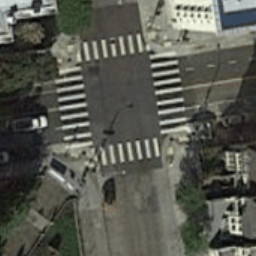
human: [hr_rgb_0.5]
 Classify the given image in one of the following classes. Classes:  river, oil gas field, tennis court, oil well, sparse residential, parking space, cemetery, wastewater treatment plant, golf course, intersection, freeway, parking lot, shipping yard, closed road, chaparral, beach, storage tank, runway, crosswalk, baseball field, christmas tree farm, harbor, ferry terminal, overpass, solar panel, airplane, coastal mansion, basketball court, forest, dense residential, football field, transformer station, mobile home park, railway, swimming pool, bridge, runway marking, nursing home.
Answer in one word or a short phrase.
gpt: crosswalk